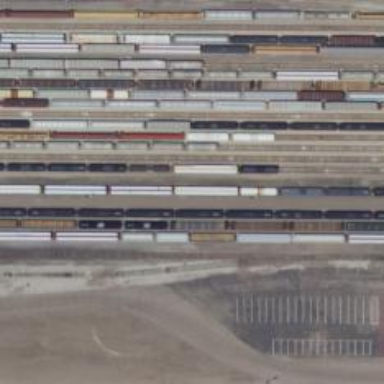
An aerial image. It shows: Railway siding for service.